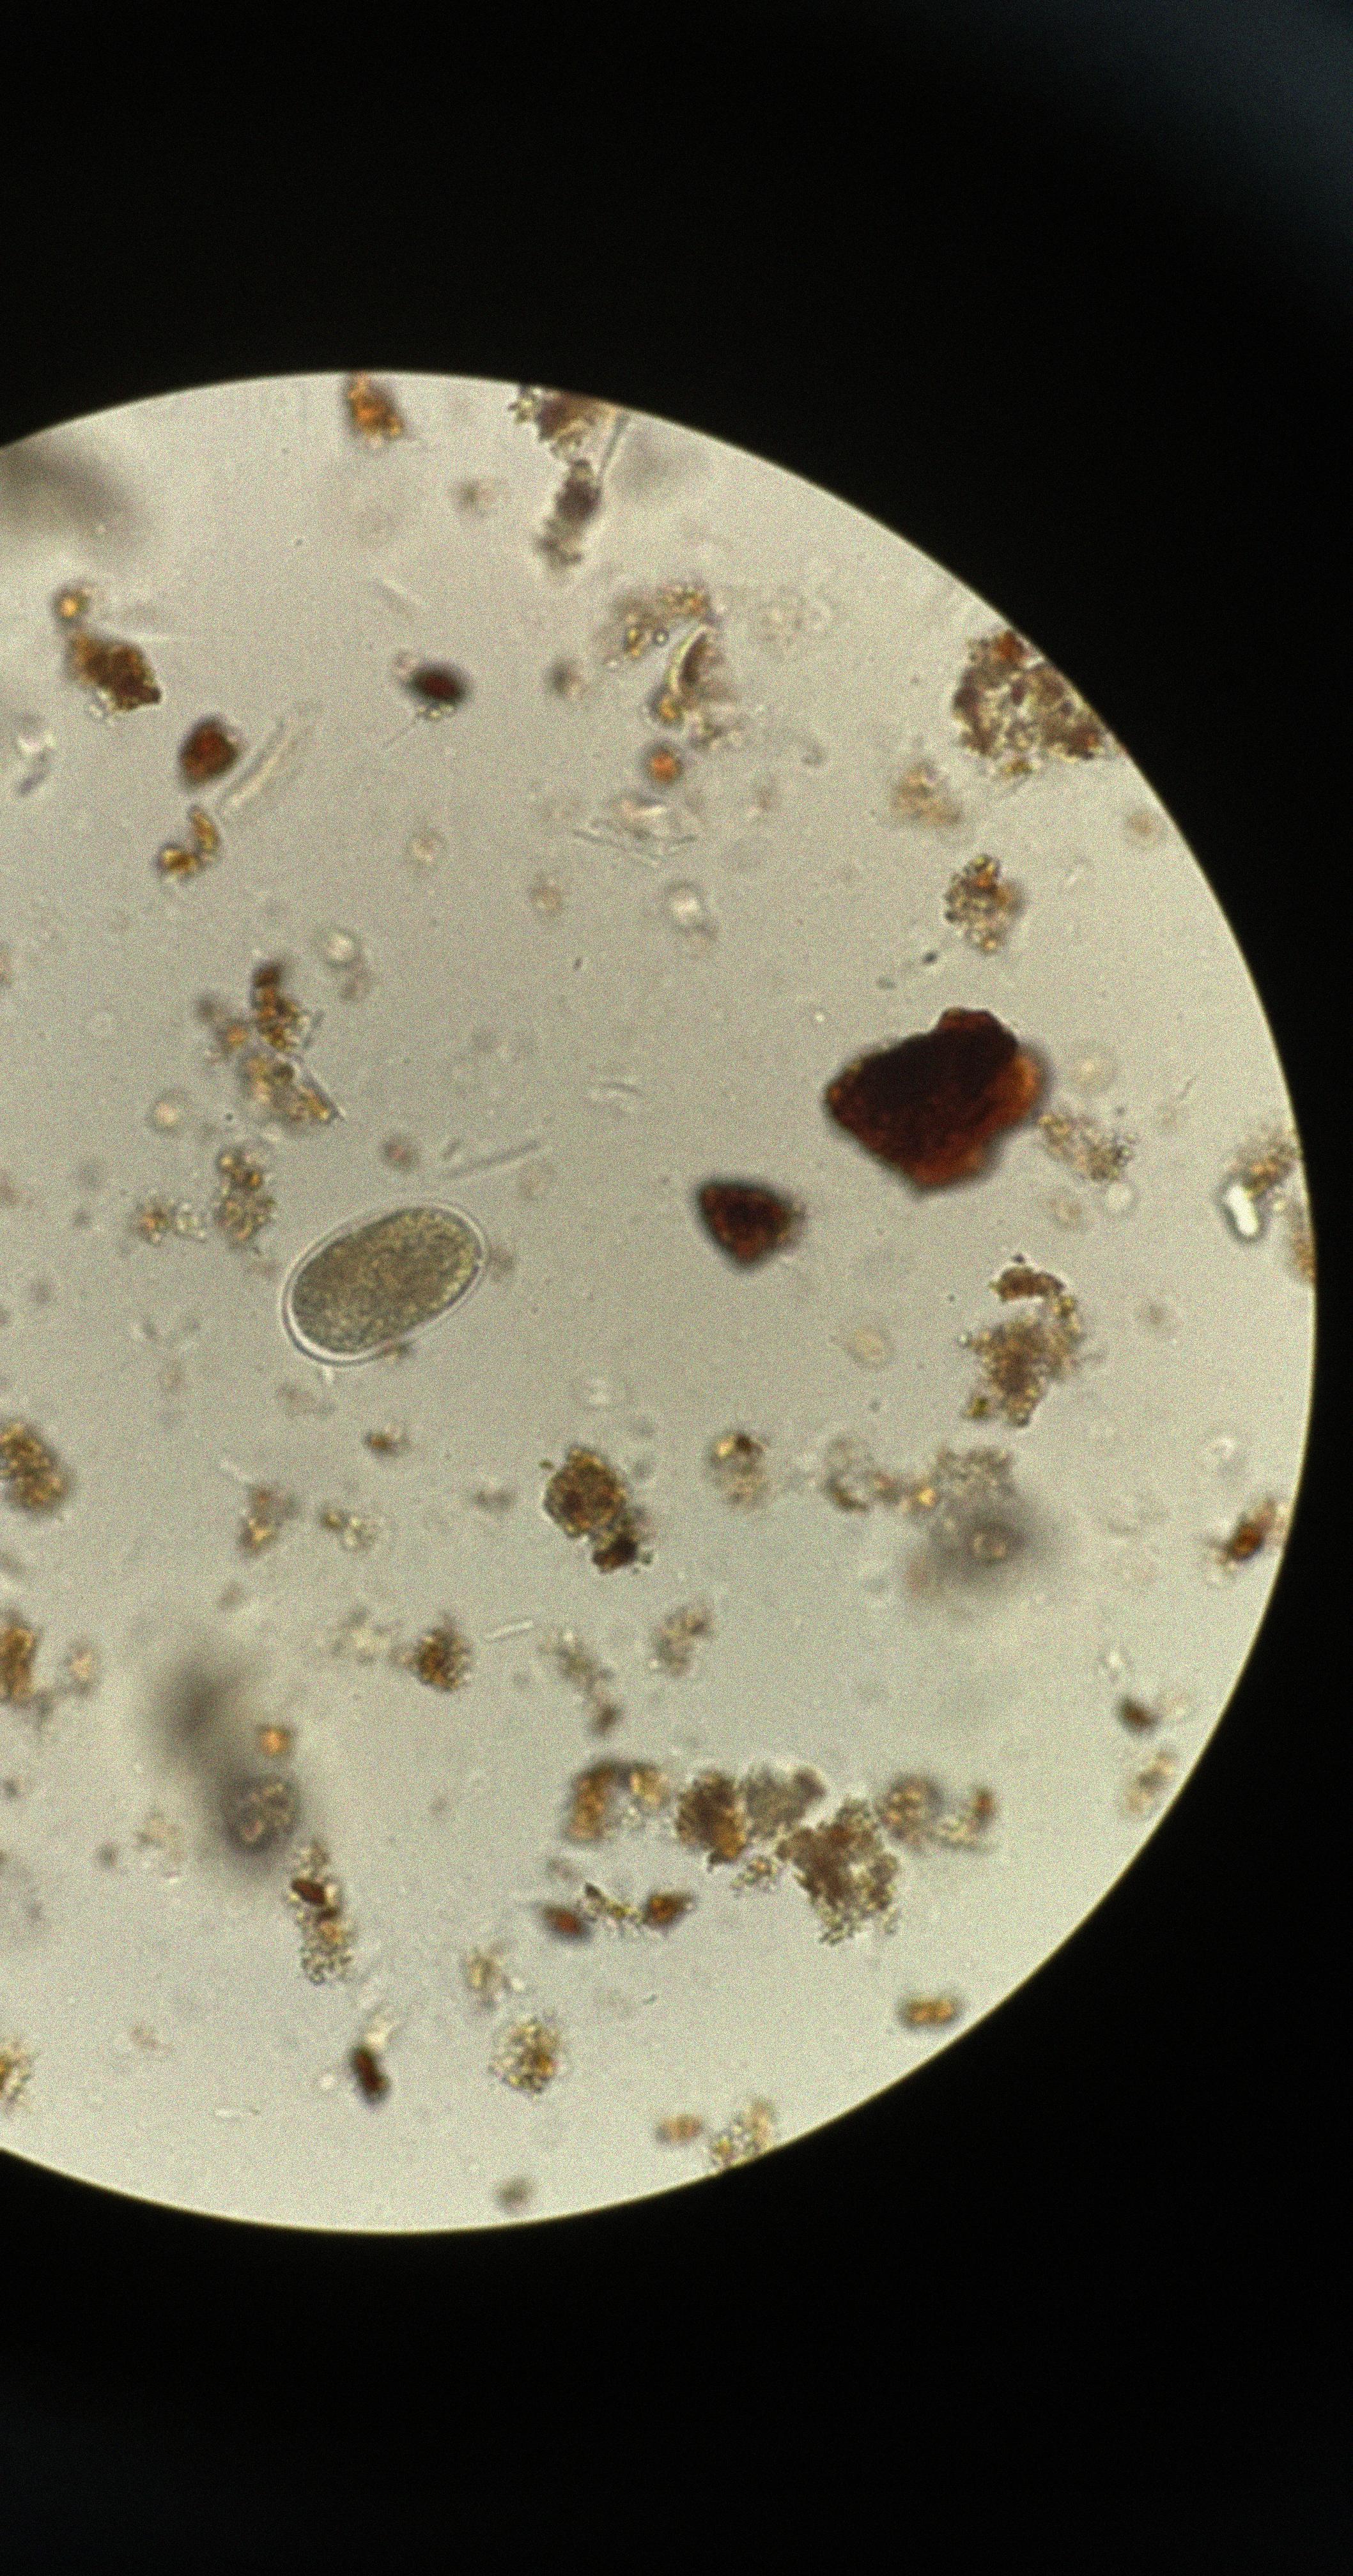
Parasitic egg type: Hookworm egg